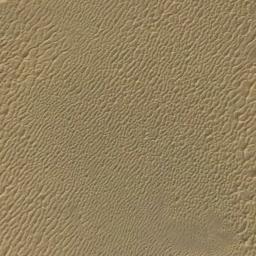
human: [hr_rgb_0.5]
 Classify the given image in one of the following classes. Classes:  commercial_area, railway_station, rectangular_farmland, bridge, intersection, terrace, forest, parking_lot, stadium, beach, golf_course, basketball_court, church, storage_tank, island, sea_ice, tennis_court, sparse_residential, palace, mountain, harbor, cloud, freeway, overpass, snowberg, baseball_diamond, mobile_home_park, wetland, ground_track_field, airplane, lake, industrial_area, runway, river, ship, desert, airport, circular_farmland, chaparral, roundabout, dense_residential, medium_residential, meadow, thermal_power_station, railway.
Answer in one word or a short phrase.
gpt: desert